Question: I'm working with some really great designers. In translating their design, they are asking me why sometimes we don't render non-system fonts exactly as depicted in their designs. A very recent example can be shown in the image attached to this question (ignore red annotations):

I'm using fonts from fonts.com via a javascript include, which allows me to utilize new font-family in my css. I want to draw your attention to two things:
a) On the left, notice the description text "In an effort to ..." is much bolder than "Lorem ipsum ...". Font is "Droid Serif W01 Italic".
b) On the right, notice "MEET ONE" is much bolder than "COMMERZBANK". The font family is "UniversLTW01-57Condense 723821".
I made sure font-weight:normal. And yet, things still look bold on some computers...and it seems to vary depending on which OS and browser you are on. It seems like the only way I can modify the weight of these fonts in an aesthetically pleasing way is by choosing another variation of the font family like the oblique or condensed version (if they exist). But often times, I still can't get the weight to render properly on all the different OS and browser combinations.
How do you guys address these issues? Are there techniques I can use to make the fonts render exactly as depicted in designs regardless of the viewers operating system and browser?
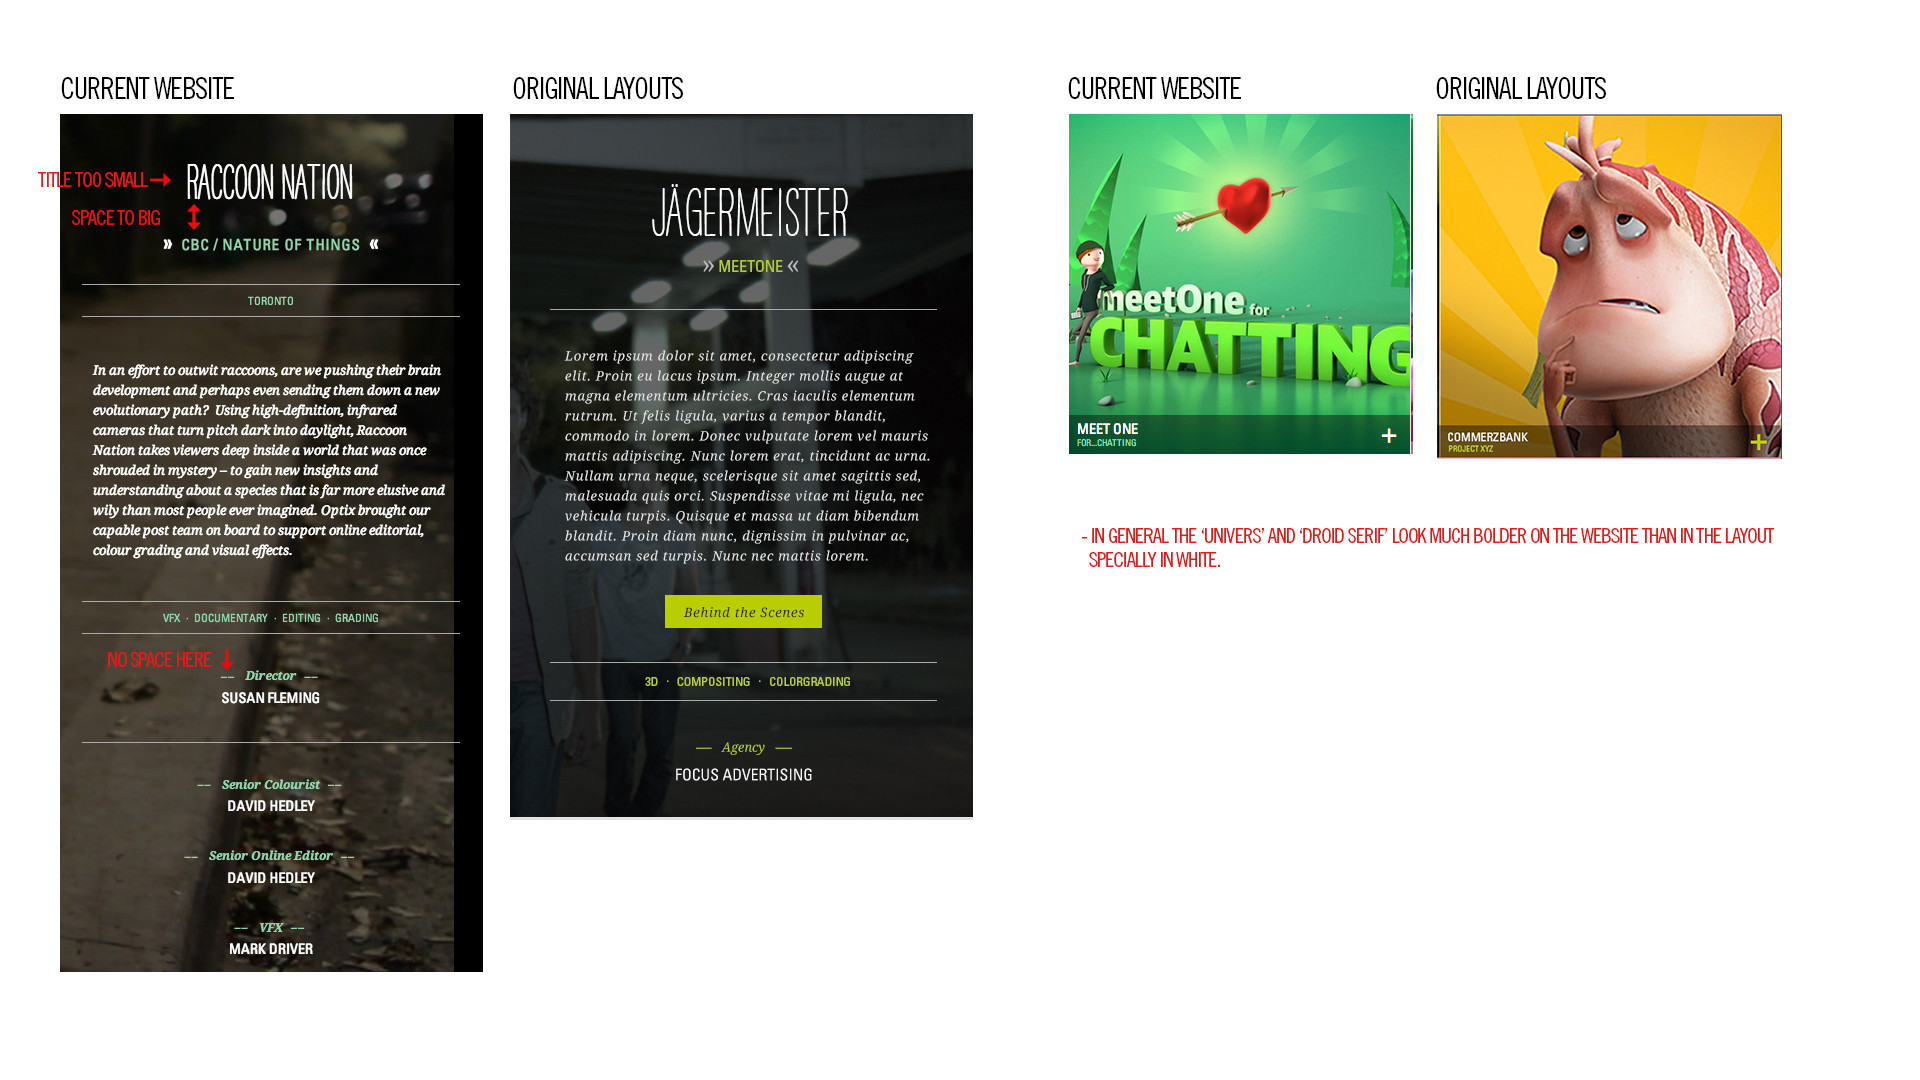
Answer: From my experience I always find that font-rendering on the web is nowhere near as good as it is in Photoshop or other design tools. This usually leads to problems like this.
In Photoshop, a designer can use "extra" settings like: "Sharp", "Crisp", "Smooth" and "Strong". All of these variants make the font rendering much nicer. These attributes are not available to us as developers though.
It all comes down to the anti-aliasing of the fonts which all browsers implement in different ways. It is impossible to get fonts to render in the same way across all browsers. This is a reason to use only fonts which are specifically created for the web since they are designed to have good anti-aliasing on screens in the most common sizes.
There are however, some tricks you can try. I have little to no experience with them but hopefully my background answer and these links will give you inspiration in where to find more information about this complex issue.
To me, the left image looks like a classic anti-alias problem. The right picture, I'm not so sure. It almost looks like another font and the size should be big enough for it to render properly.
Check these links out if you wish to read more, hopefully they can be helpful:
<URL>
<URL>
<URL>
<URL>